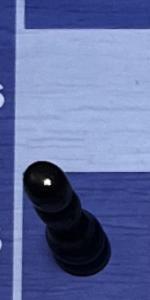
Label: Pawn_Black